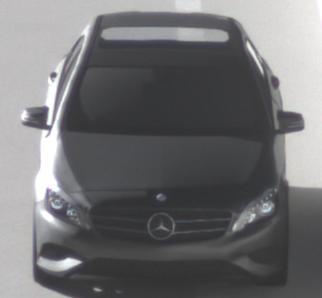
Make: Mercedes-Benz
Model: A 180
Detailed model: A-Class (176)
Model produced from: 2012/09
Model produced until: 2015/07
Doors: 5
Color: gray
Road condition: dry road
Daytime: morning or afternoon
Contrast: high contrast